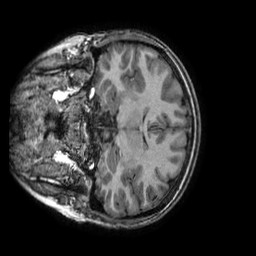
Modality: T1w
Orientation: coronal
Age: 18
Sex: female
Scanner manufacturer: ge
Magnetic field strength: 3 T
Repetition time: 0.008788 s
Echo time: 0.003788 s